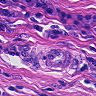
Metastatic tissue present: yes